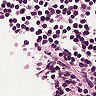
Metastatic tissue present: no